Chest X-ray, PA view. Patient: 47 years old, sex M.
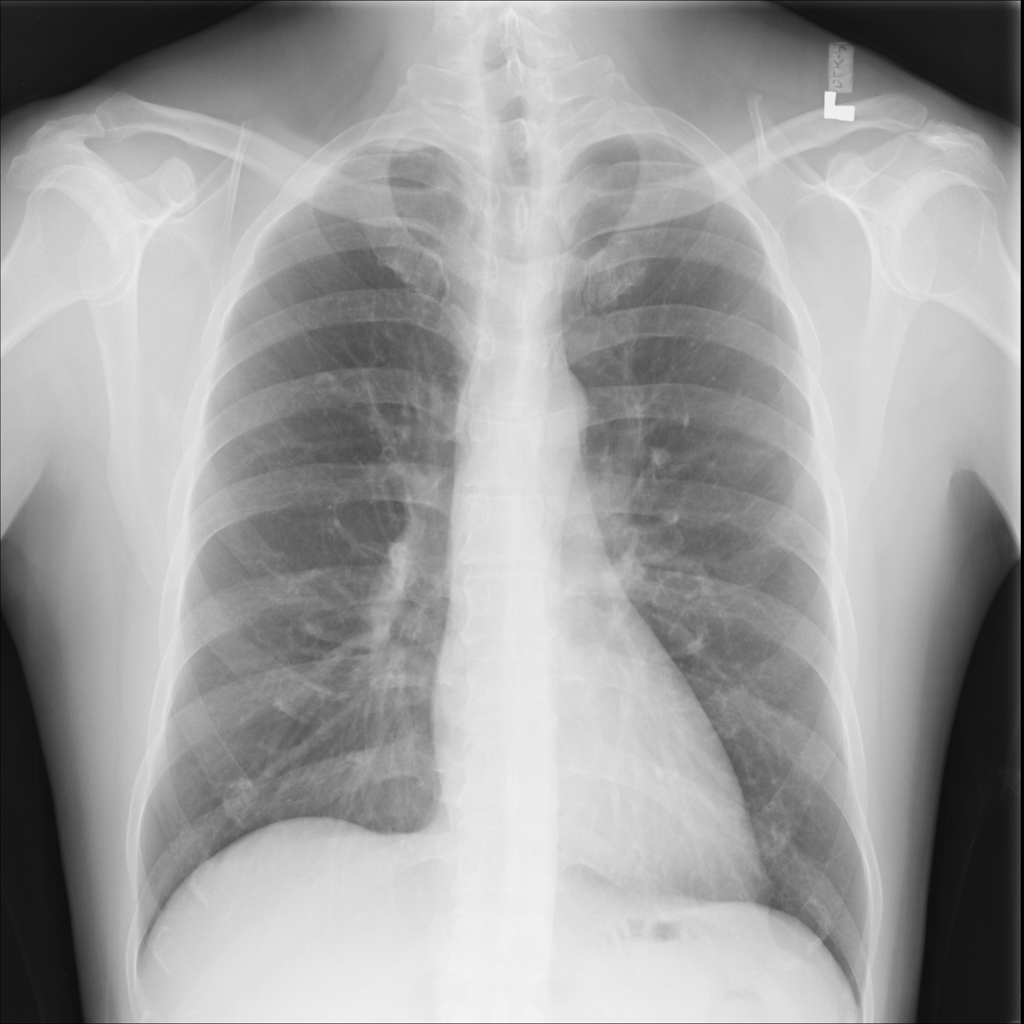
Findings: No Finding